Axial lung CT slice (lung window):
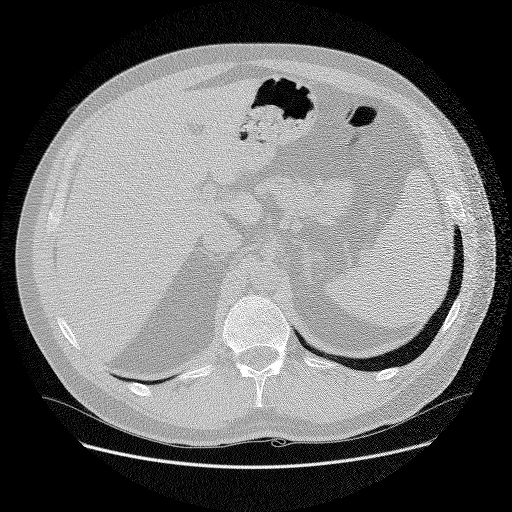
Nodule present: no